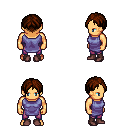
a pixel art fantasy rpg character, male body template, human, tanned skin, chain tabard jacket, magenta pants, brown parted hairstyle, maroon shoes, four views (front, back, left, right), 2x2 character sprite sheet, small pixel art, hard edges, no anti-aliasing